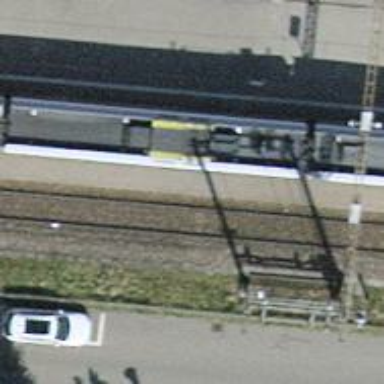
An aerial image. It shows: Stop position for public transport on the railway.